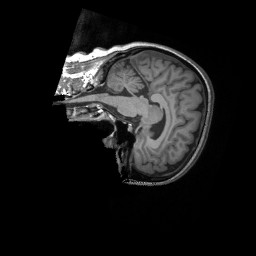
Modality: T1w
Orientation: sagittal
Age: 47
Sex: female
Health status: ill
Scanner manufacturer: siemens
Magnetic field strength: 3 T
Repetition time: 1.9 s
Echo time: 0.00247 s